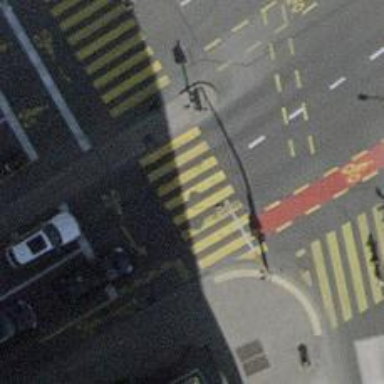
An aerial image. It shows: Crossing with traffic signals. It is zebra crossing.